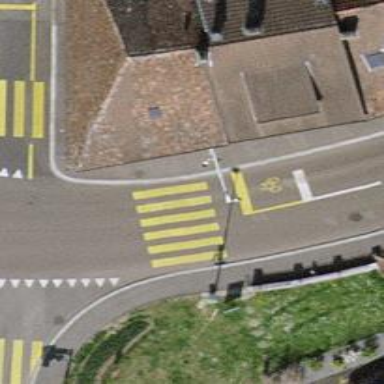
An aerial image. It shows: Road crossing with traffic signals.